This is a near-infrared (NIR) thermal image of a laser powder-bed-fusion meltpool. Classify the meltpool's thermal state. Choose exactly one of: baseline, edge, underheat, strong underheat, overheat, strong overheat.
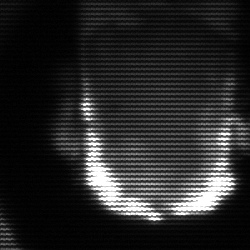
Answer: baseline